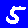
Digit: 5